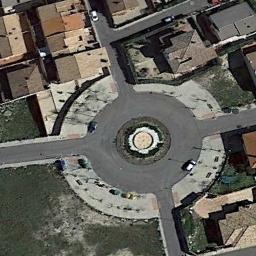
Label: roundabout